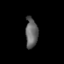
Tissue: prostate
Cell type: T cells
Senescence score: 0.357
Nuclear area (px): 365
Mean DAPI intensity: 99.441